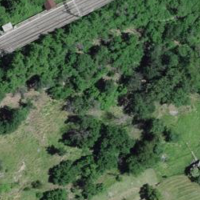
EUNIS habitat code: 24
Species observed at this site:
Erodium cicutarium
Cotinus coggygria